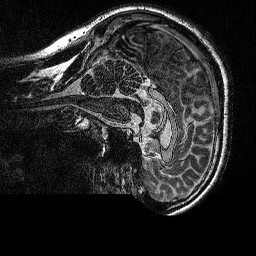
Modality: MP2RAGE
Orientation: sagittal
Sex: male
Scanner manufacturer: siemens
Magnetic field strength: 3 T
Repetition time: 5 s
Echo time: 0.00292 s